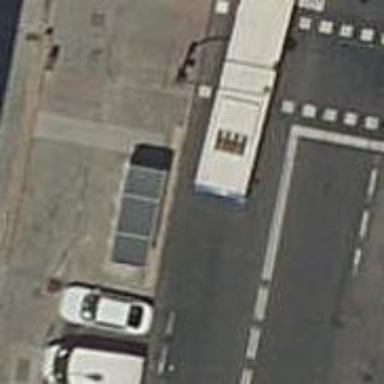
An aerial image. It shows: Bus stop with platform for public transport.